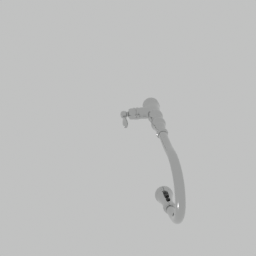
Label: appliances